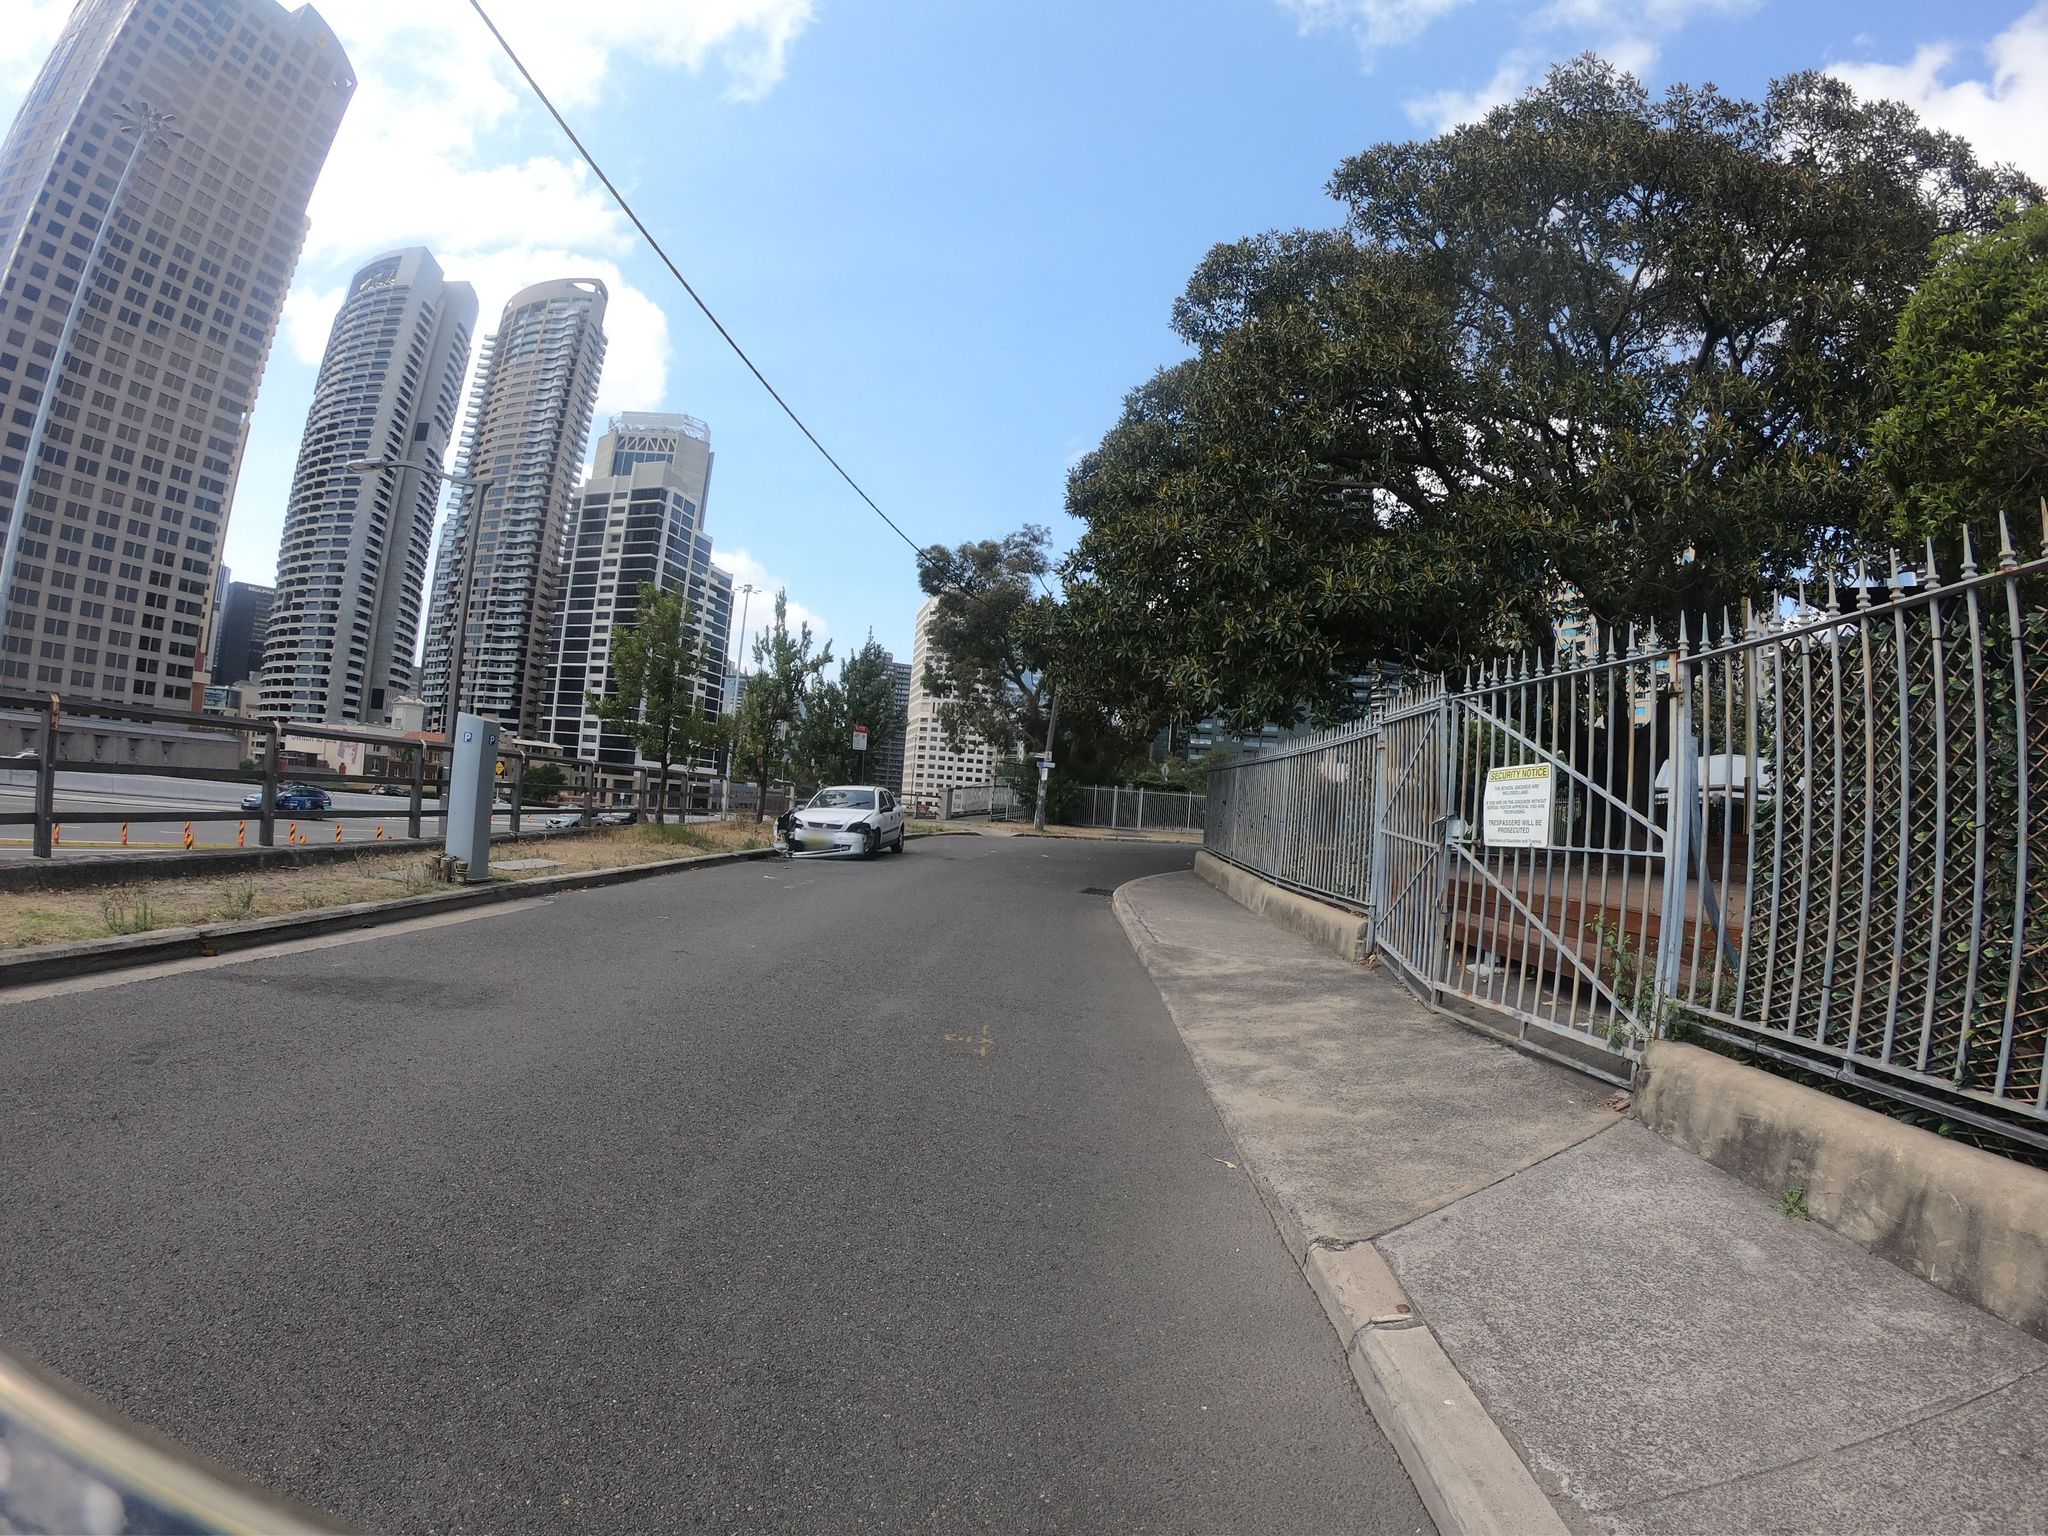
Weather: clear
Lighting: day
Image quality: good
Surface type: cycling surface
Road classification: cycleway, unclassified
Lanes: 2, 1
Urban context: urban centre
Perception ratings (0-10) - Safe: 0.89, Lively: 5.03, Beautiful: 5.22, Boring: 3.57, Depressing: 3.65, Wealthy: 2.06